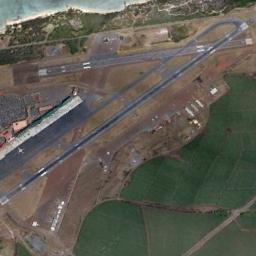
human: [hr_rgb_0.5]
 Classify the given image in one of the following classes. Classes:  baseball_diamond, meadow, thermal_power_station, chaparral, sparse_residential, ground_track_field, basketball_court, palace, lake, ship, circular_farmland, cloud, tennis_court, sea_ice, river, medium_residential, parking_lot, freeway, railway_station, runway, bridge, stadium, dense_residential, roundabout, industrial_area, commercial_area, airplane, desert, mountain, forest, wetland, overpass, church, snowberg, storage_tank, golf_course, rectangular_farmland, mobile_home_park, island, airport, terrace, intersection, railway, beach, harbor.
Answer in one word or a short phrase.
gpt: airport